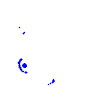
Particle: pion